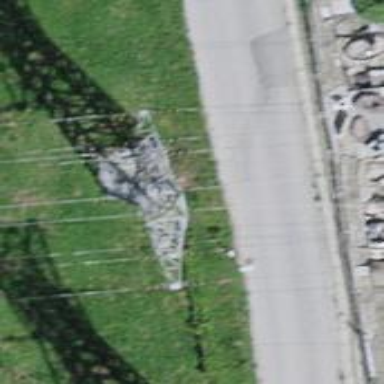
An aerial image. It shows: Power line in the image.